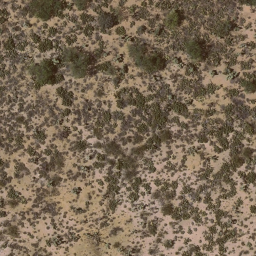
Label: chaparral